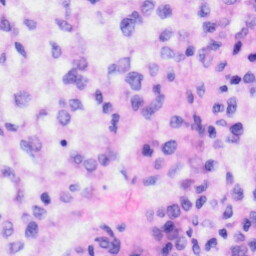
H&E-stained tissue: Liver